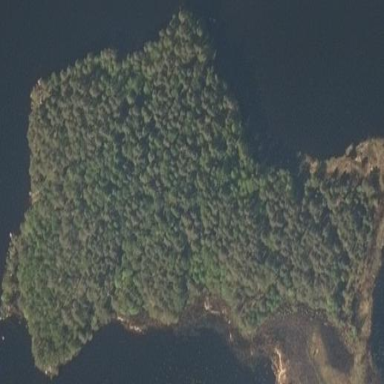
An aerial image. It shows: Evergreen needle-leaved woodland on islet.